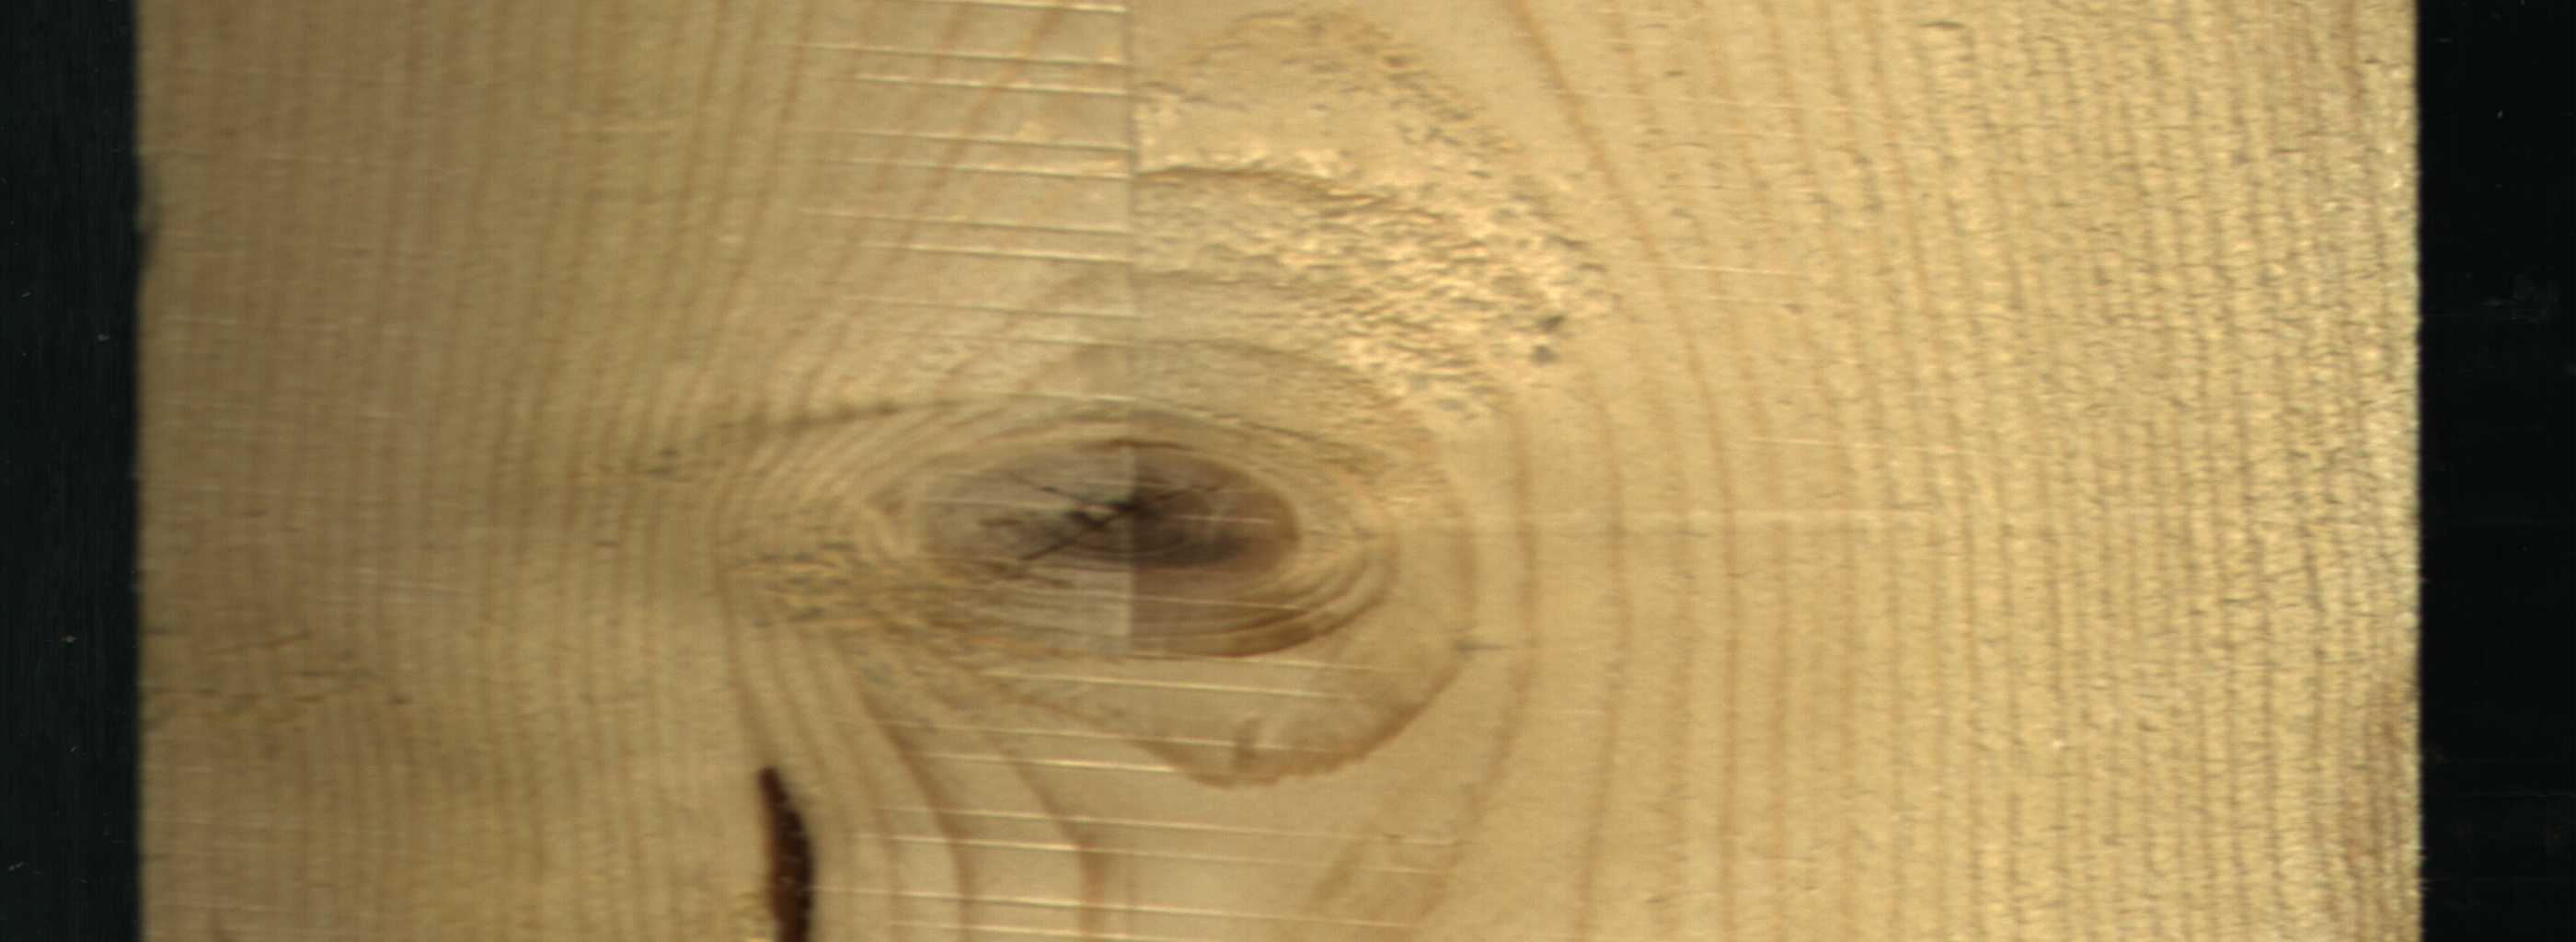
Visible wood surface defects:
resin
knot_with_crack